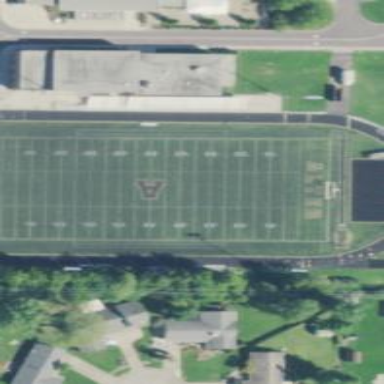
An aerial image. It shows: American football pitch for leisure and sport activities.